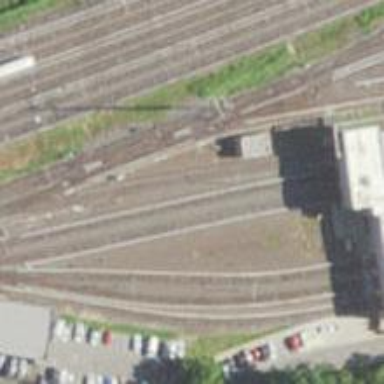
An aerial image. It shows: Railway crossing.